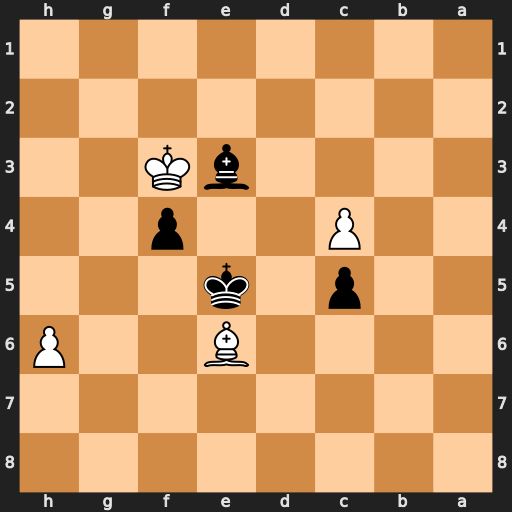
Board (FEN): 8/8/4B2P/2p1k3/2P2p2/4bK2/8/8
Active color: b
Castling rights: -
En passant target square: -
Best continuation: Kxe6 h7 Bd4